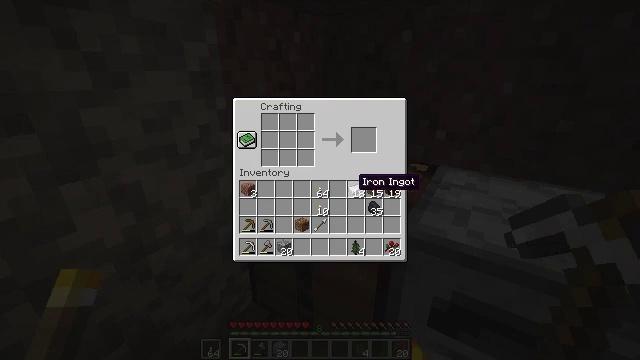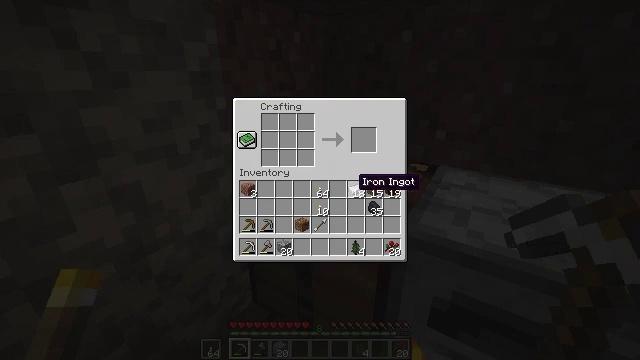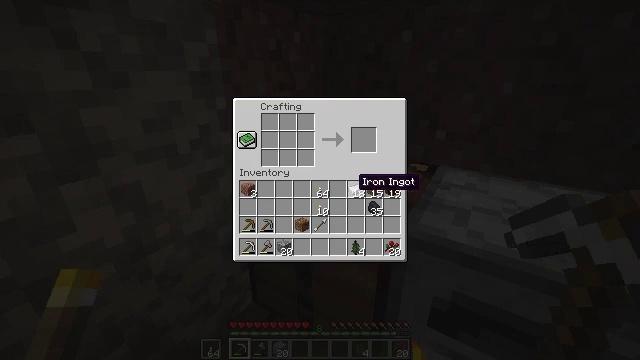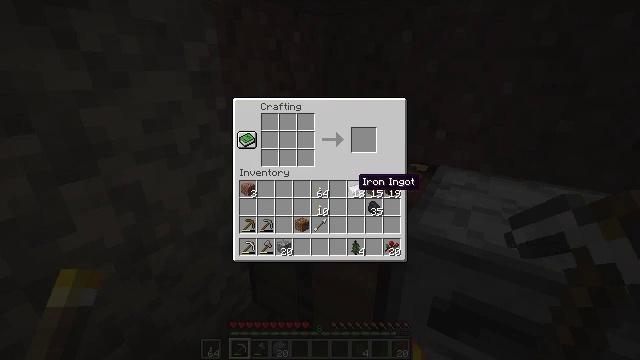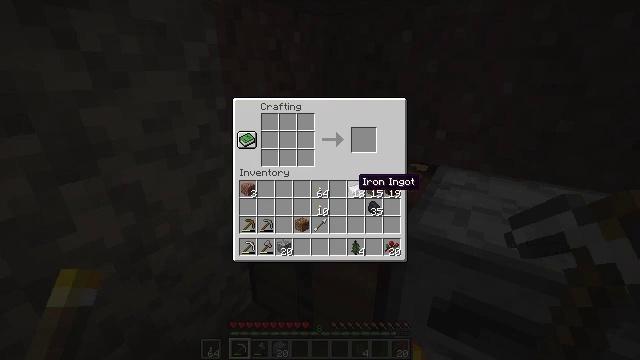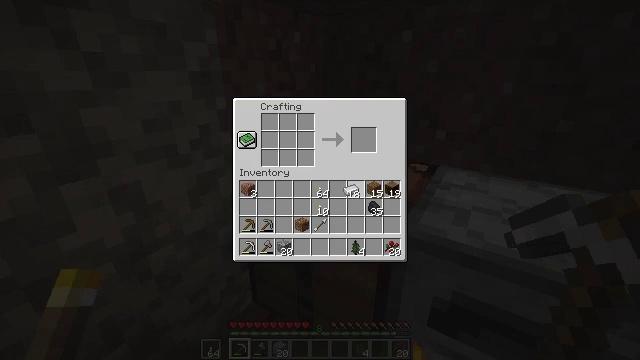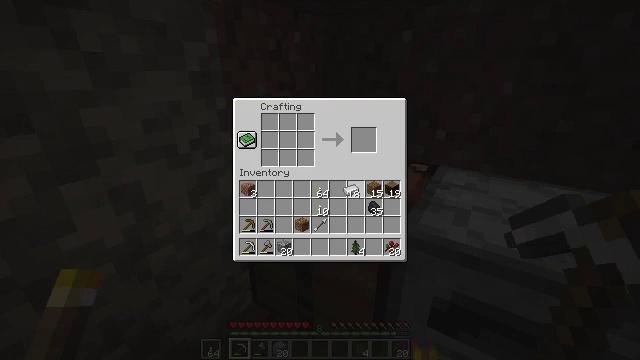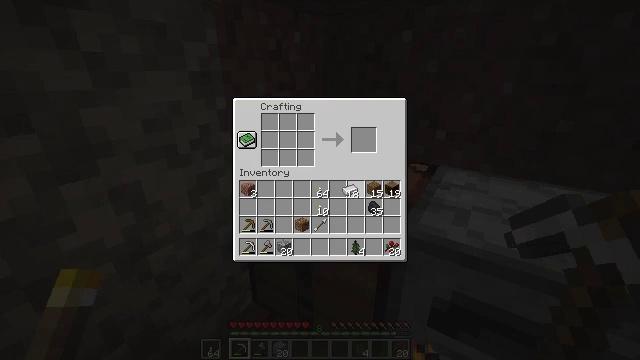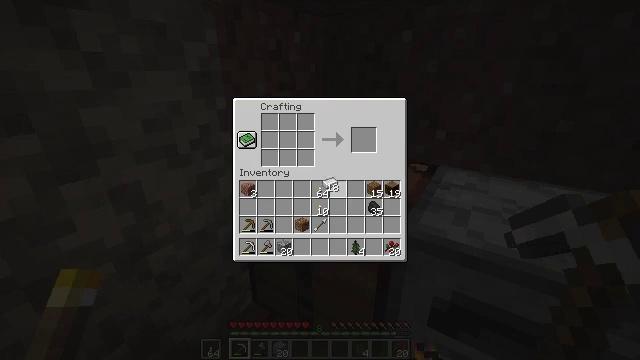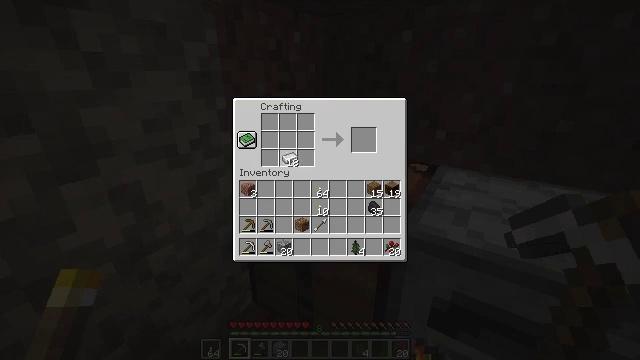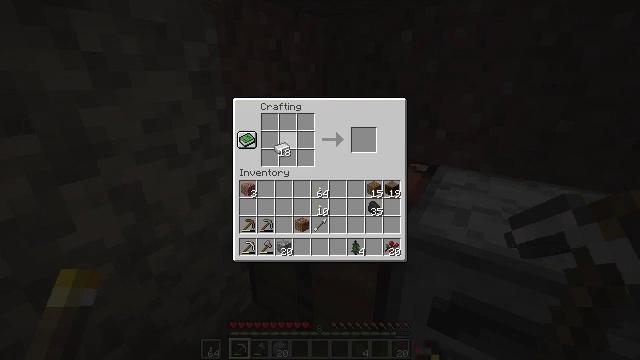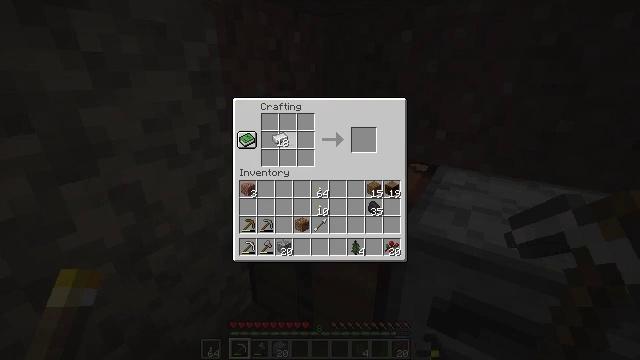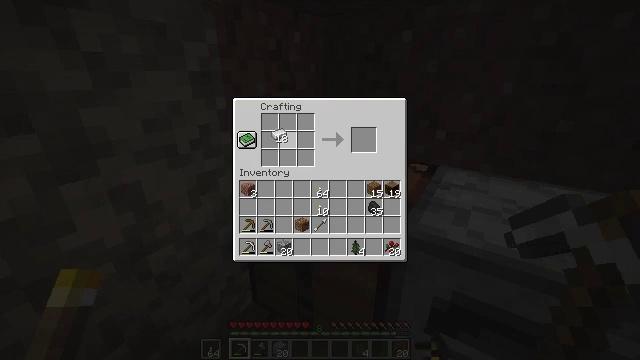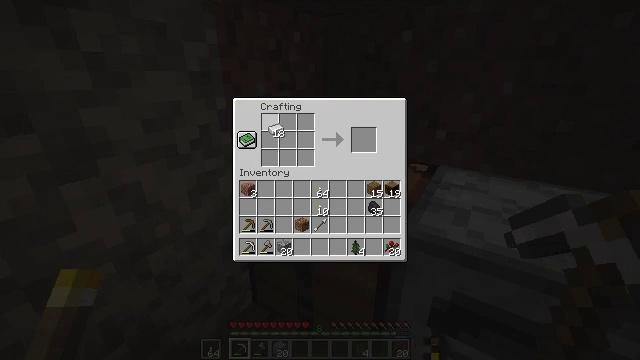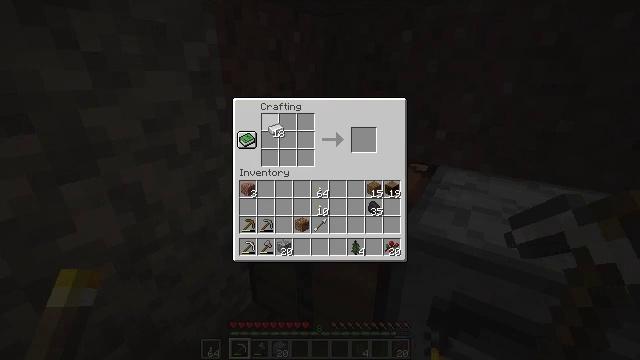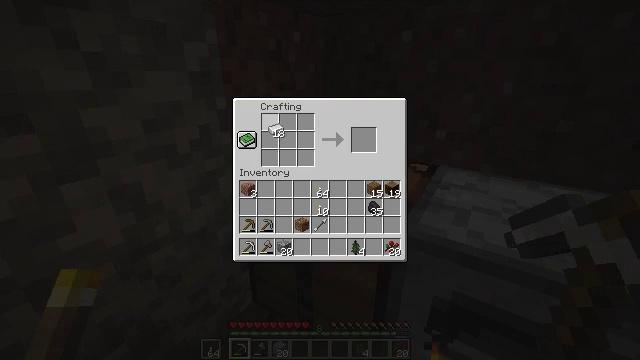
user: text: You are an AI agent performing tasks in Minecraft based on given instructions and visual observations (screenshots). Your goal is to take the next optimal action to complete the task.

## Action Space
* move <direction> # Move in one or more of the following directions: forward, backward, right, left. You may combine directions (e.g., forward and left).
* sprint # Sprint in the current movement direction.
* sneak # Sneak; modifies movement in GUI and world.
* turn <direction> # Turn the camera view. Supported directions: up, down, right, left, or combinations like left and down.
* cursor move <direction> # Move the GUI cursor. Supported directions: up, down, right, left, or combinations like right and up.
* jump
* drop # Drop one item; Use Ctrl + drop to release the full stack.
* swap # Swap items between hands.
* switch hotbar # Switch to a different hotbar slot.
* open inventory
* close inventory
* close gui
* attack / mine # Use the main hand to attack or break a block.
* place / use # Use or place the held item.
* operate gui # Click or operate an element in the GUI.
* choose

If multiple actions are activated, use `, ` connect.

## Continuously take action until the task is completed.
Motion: motion action
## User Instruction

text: Use the crafting table to make an iron chestplate.
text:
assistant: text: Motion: no_op
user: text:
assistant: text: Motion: no_op
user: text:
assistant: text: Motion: no_op
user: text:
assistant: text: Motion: no_op
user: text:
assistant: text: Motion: operate gui
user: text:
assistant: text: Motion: operate gui
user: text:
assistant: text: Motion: operate gui
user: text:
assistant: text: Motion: cursor move left
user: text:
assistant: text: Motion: cursor move left and up
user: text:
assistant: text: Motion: cursor move left and up
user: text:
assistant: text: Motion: cursor move up
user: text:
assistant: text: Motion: no_op
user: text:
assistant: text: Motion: no_op
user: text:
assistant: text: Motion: no_op
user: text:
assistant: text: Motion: no_op
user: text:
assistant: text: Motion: no_op
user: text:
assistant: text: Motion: no_op
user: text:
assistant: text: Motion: no_op
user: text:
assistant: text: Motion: no_op
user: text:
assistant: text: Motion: choose
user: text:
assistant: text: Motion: choose
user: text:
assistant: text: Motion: choose
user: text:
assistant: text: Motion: choose
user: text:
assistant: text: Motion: choose
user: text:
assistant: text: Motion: choose
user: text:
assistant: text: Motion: choose
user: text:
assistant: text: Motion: choose
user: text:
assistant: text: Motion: choose
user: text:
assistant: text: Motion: choose
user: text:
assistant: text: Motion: choose